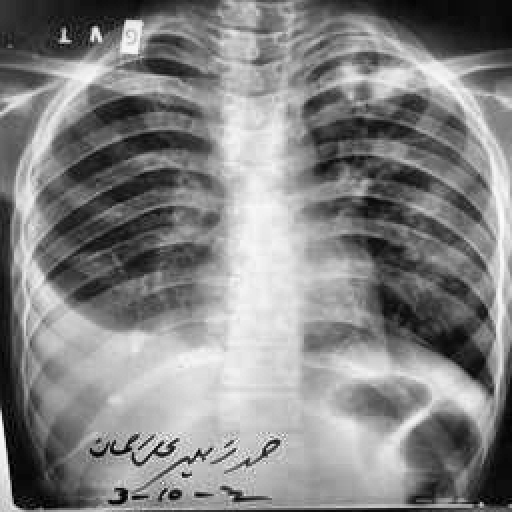
Finding: TUBERCULOSIS